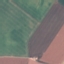
Land use / land cover: AnnualCrop